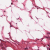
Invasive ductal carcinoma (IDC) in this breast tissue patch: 0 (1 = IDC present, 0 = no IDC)